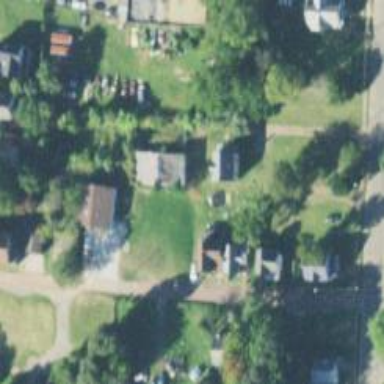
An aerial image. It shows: Alley classified as service road.